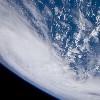
Label: cloud